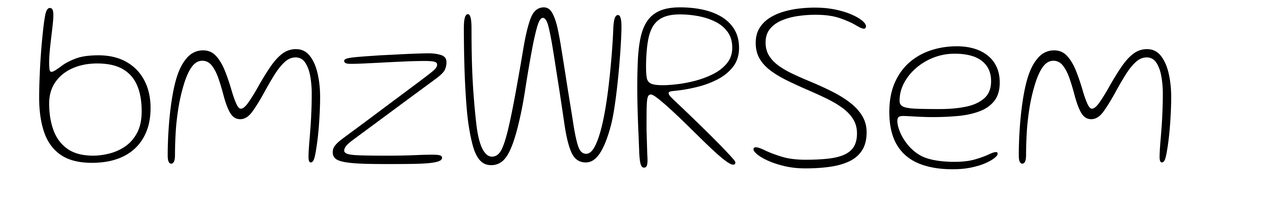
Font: Gluten_Thin